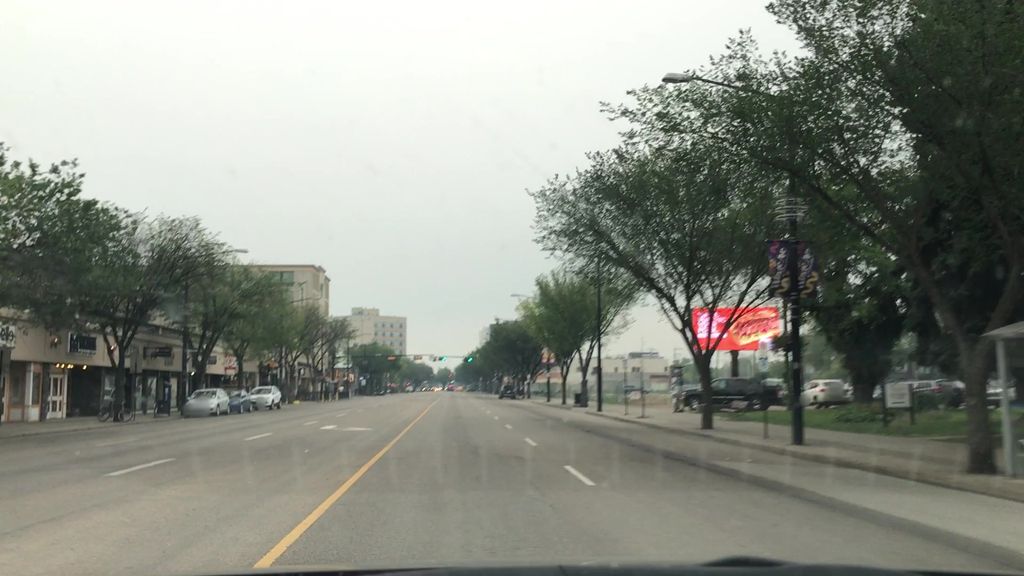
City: edmonton